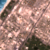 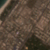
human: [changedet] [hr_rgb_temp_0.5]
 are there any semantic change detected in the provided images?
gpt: Everything remains the same.